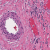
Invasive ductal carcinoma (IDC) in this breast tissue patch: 1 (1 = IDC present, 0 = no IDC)